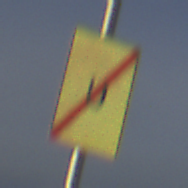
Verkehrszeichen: EndeUmleitung
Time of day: SunriseSunset
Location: Outdoor (Nature)
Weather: PartlyCloudy
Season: NotSpecified
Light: Natural